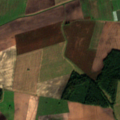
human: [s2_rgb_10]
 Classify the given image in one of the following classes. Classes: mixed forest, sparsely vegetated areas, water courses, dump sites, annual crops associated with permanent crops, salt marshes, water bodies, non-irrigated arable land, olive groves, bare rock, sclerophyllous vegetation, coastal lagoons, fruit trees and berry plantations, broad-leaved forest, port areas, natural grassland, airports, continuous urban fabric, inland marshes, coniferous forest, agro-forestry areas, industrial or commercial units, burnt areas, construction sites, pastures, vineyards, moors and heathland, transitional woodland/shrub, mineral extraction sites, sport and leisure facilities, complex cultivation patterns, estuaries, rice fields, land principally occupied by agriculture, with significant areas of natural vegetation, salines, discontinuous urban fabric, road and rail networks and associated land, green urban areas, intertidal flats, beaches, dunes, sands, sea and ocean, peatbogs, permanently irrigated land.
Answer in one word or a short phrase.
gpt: non-irrigated arable land, complex cultivation patterns, broad-leaved forest, mixed forest